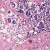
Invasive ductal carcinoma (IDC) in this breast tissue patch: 1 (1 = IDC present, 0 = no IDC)